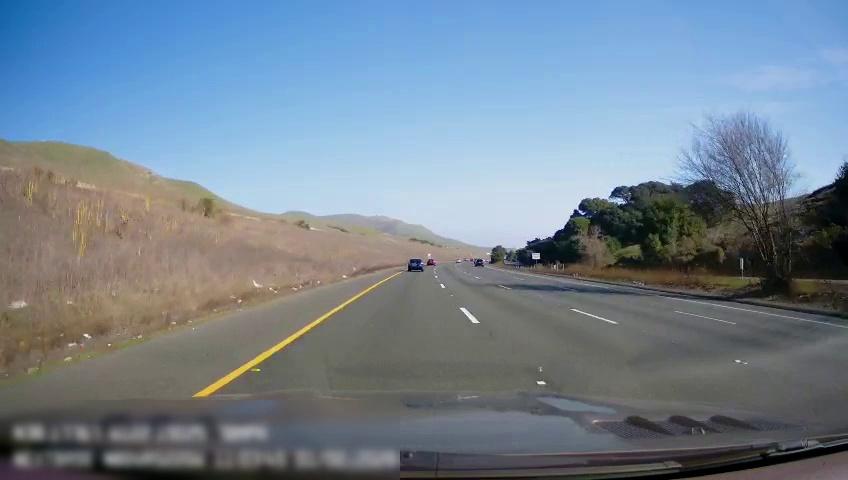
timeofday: Day
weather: Sunny
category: Drivable Space
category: Vehicles | Car
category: Lanes | Alternate Lane
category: Lanes | Alternate Lane
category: Lanes | Alternate Lane
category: Lanes | Current Lane
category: Lanes | Alternate Lane